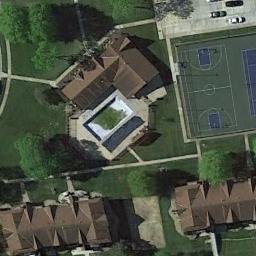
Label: basketball_court